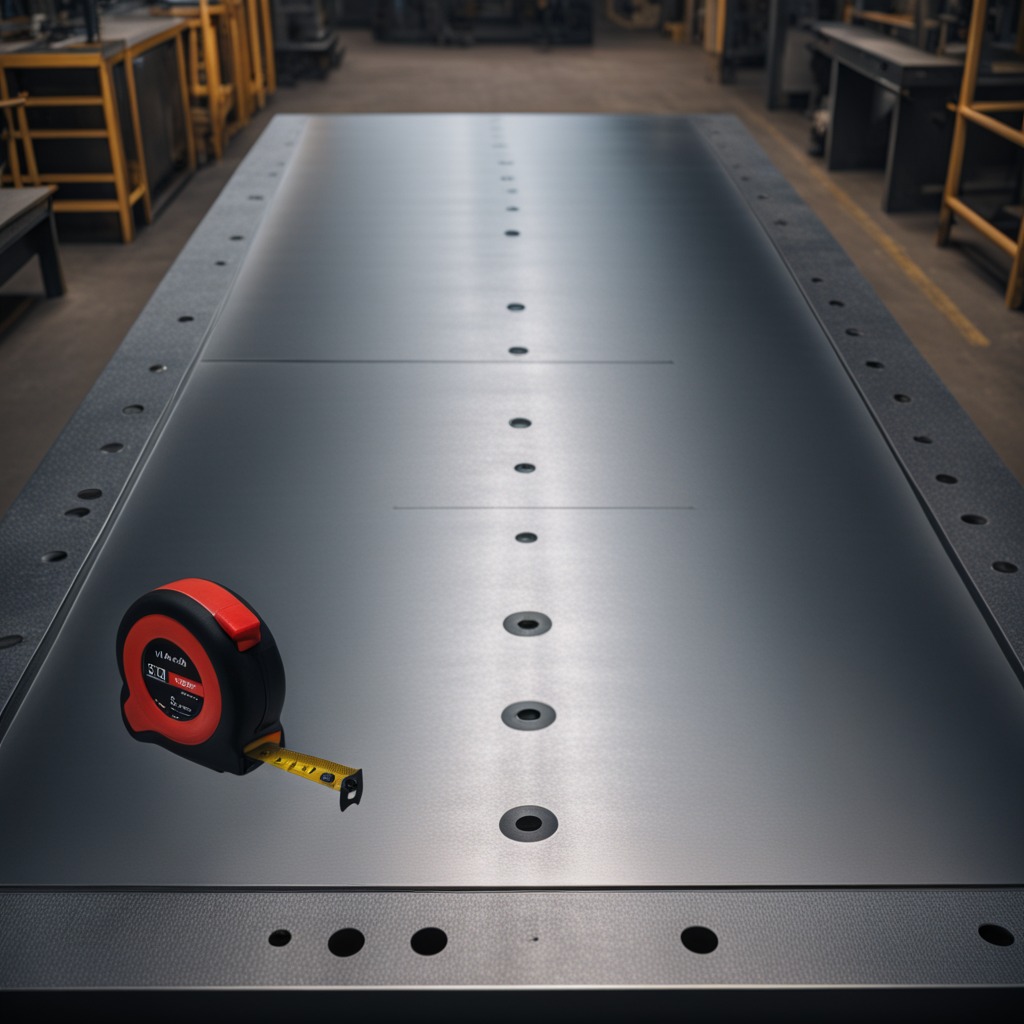
A measuring tape is lying on the cold steel table in a mining workshop.